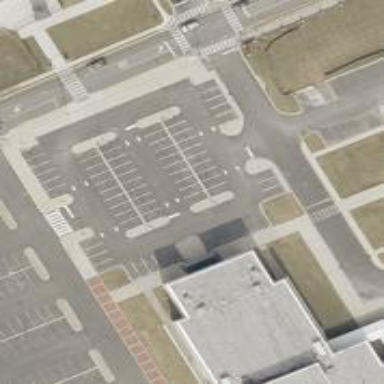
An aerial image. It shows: Parking space.